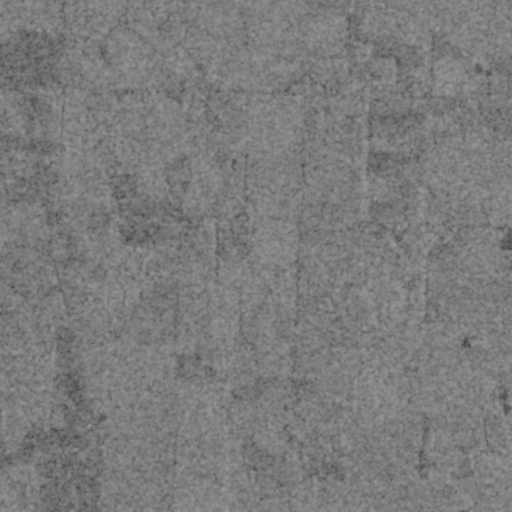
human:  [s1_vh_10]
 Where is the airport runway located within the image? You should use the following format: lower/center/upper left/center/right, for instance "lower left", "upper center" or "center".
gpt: The airport runway is located in the lower right of the image.
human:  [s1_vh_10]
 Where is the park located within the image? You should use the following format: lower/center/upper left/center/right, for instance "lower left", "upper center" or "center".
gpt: The park is located in the lower center of the image.
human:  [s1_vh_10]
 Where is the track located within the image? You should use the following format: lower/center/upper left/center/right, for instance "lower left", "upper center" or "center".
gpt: There is no track in the image.

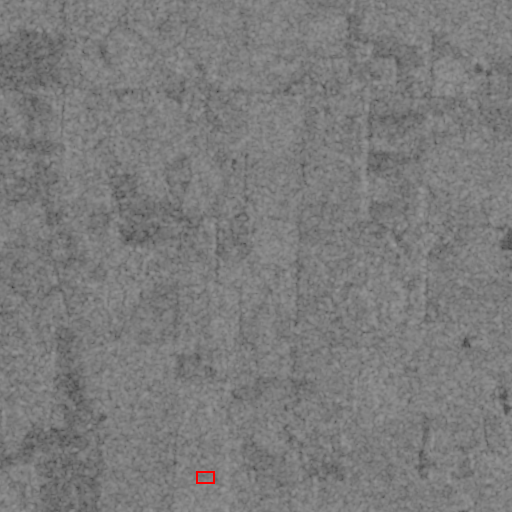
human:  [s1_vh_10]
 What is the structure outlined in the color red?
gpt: The structure outlined in red is a park.
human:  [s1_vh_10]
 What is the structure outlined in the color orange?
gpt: There is no orange outline.